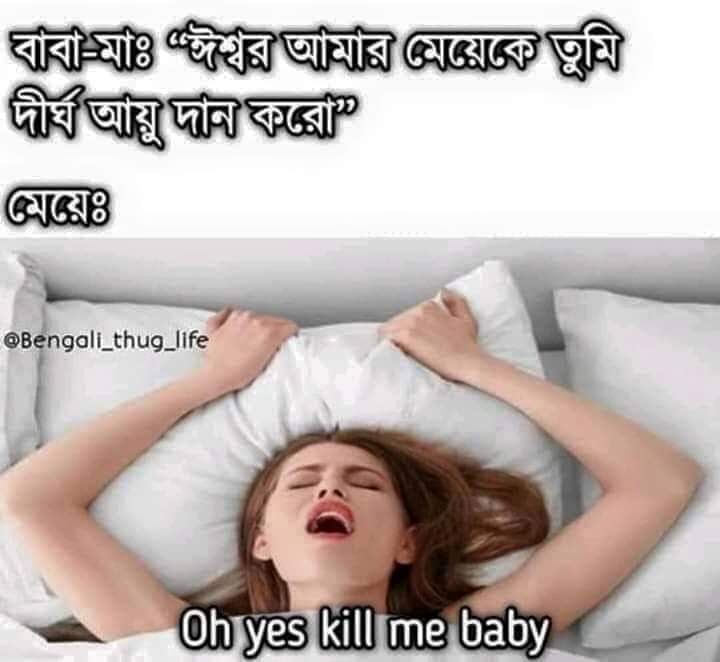
Caption: বাবা মাঃ "ঈশ্বর আমার মেয়েকে তুমি দীর্ঘ আয়ু দান করো"   মেয়েঃ  Oh yes kill me baby
Label: hate